Field crop: maize
Growth stage: 1
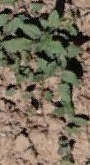
Species: convolvulus